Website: lowes
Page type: stored-credit-cards
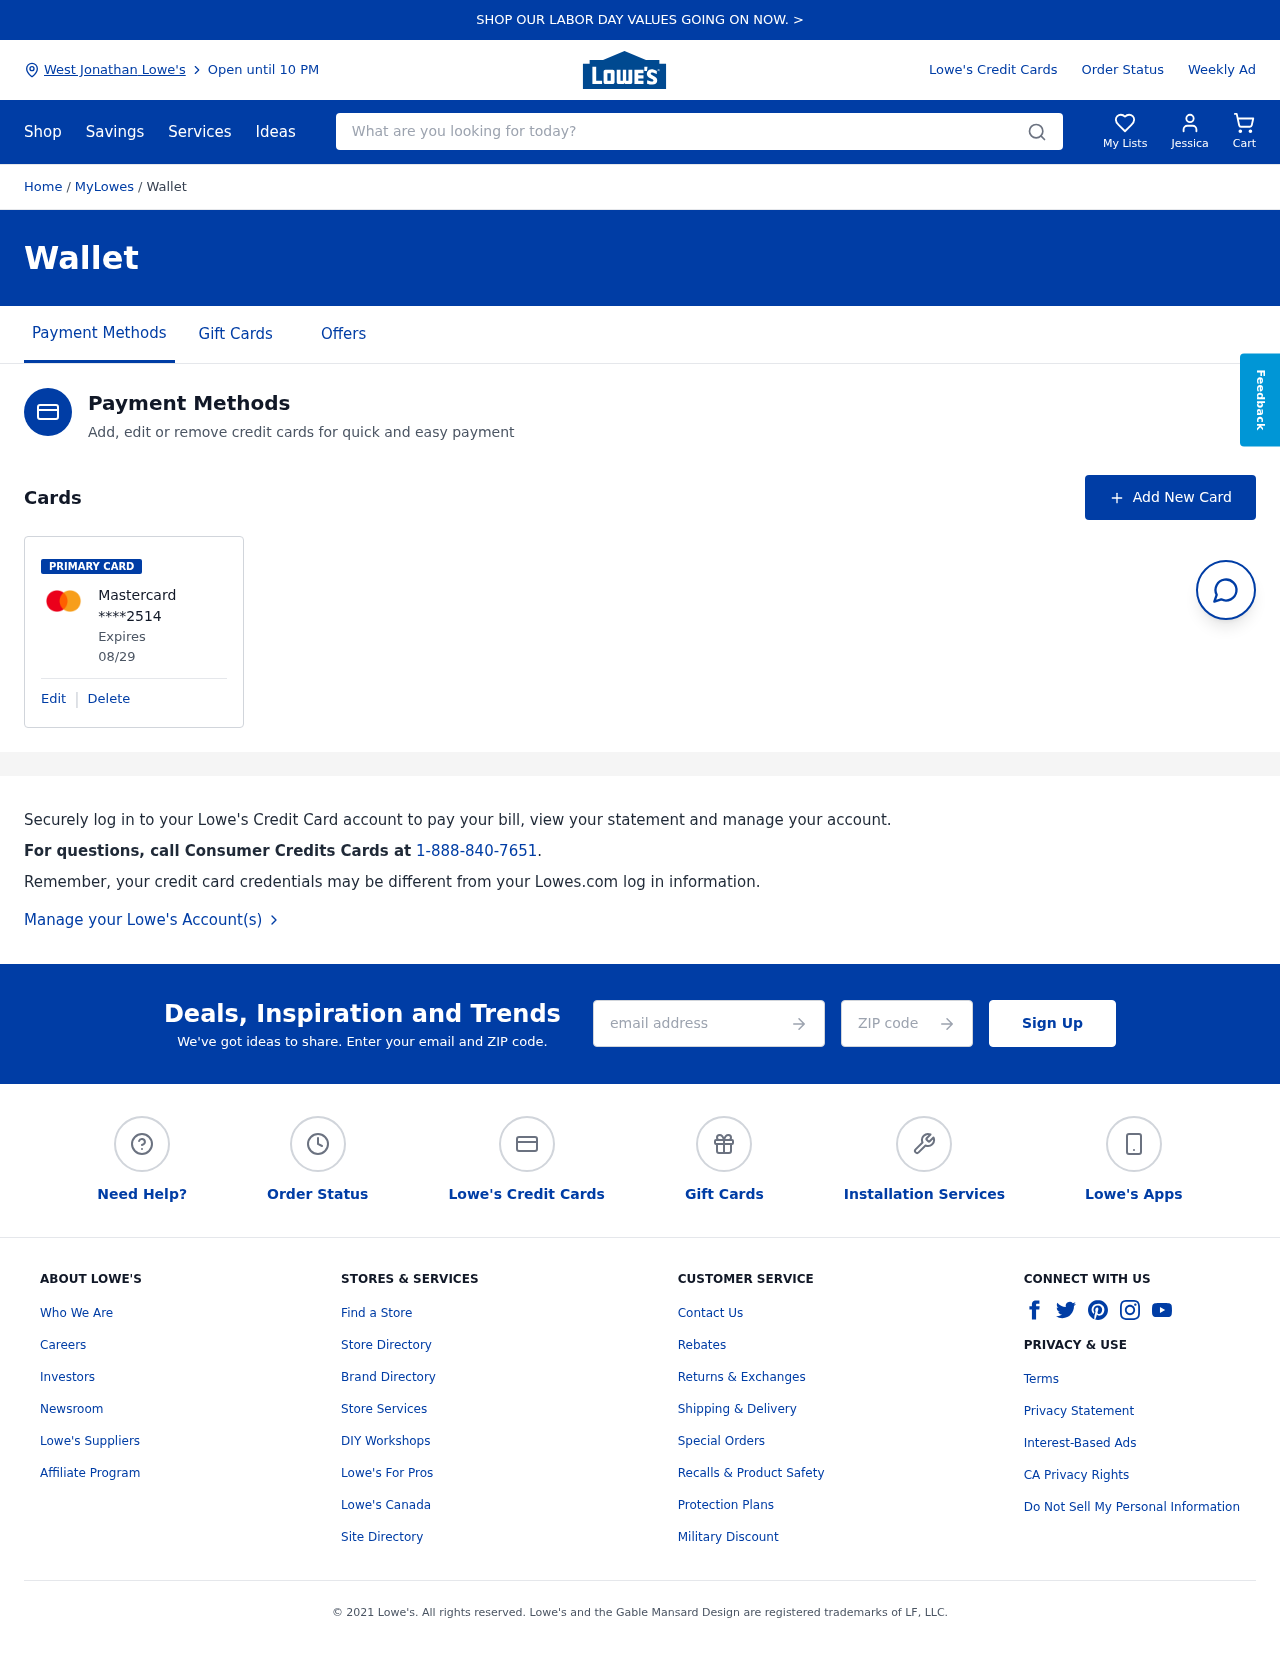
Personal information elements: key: PII_CARD_EXPIRY
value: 08/29
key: PII_CARD_LAST4
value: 2514
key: PII_CARD_TYPE
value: Mastercard
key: PII_CITY
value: West Jonathan Lowe's
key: PII_EMAIL
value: jessica_franco@gmail.com
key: PII_FIRSTNAME
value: Jessica
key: PII_POSTCODE
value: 12867
Search elements: key: HEADER_SEARCH
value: What are you looking for today?